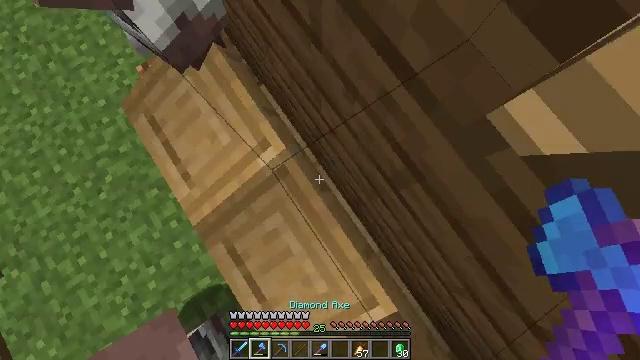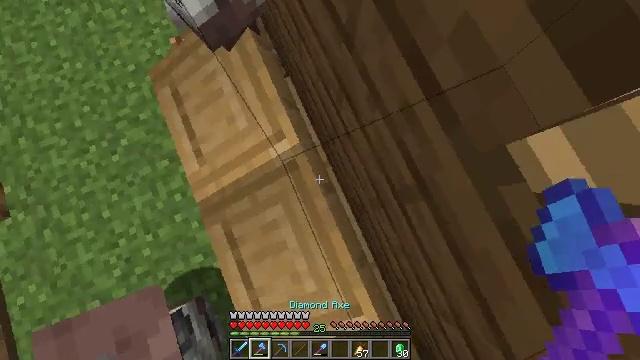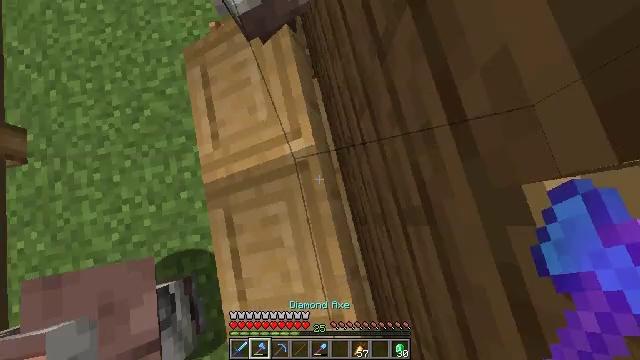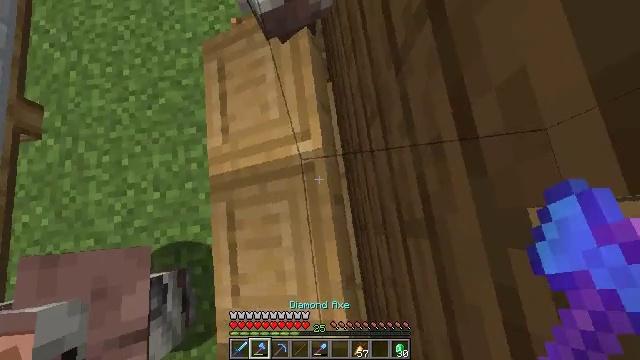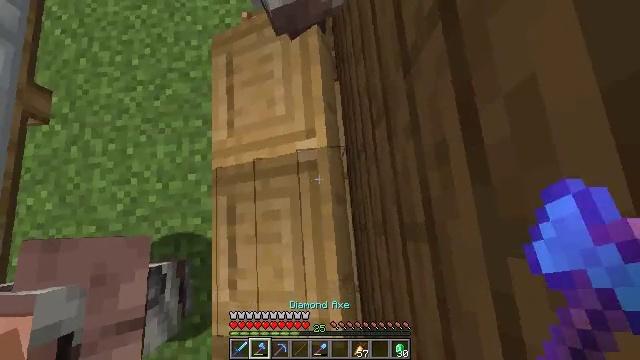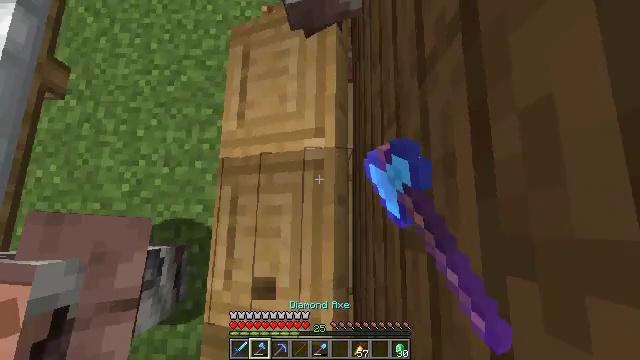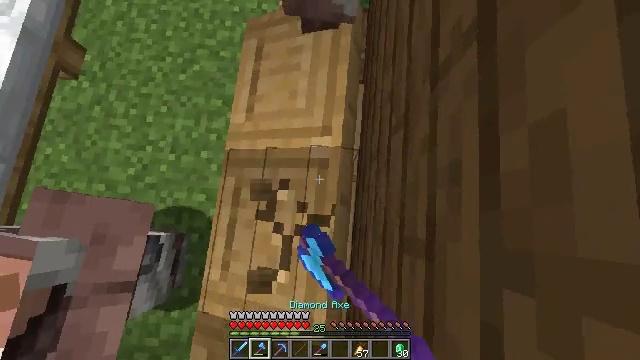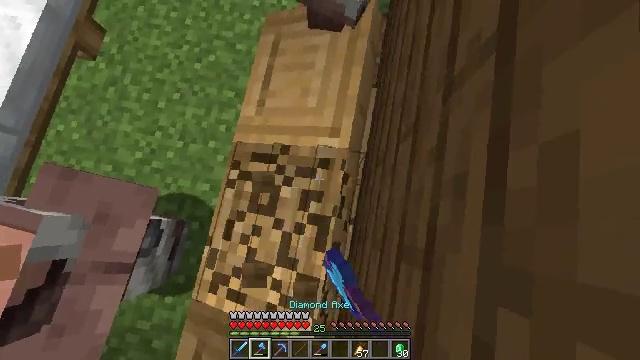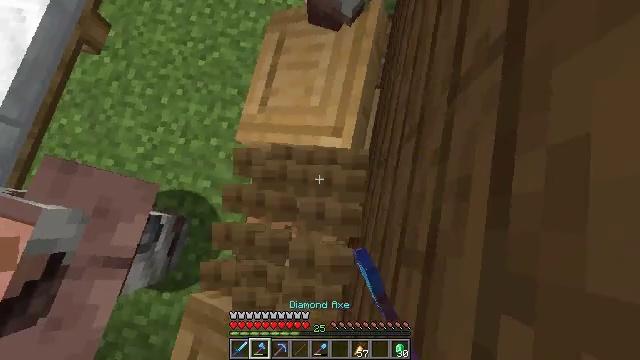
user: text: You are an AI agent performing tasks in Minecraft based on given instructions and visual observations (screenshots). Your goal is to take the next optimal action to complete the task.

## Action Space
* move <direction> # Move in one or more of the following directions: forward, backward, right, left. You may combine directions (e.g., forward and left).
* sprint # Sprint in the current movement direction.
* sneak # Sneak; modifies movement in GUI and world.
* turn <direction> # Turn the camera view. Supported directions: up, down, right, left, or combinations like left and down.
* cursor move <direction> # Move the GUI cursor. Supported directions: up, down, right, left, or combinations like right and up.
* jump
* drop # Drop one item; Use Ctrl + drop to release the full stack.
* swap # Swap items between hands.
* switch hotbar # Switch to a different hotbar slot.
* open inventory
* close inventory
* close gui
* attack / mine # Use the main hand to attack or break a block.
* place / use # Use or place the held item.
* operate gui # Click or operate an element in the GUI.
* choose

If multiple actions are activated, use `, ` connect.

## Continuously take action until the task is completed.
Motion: motion action
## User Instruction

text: Gather the wall torch from the wall.
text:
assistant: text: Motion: turn left
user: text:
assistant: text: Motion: turn left
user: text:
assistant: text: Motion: turn left
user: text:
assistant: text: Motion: turn left, attack / mine
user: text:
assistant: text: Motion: turn left, attack / mine
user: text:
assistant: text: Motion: turn left, attack / mine
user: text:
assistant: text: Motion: turn left, attack / mine
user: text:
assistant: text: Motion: turn left, attack / mine
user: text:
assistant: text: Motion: attack / mine